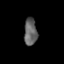
Tissue: prostate
Cell type: T cells
Senescence score: 0.7675
Nuclear area (px): 348
Mean DAPI intensity: 98.348